Current action and preconditions to check: path_clear

Your task: For each precondition in the list above, predict whether it will hold at this action.

Consider the current scene as observed from the mobile robot's camera, and analyze the predicted future states of all dynamic agents (e.g., people, animals, vehicles, or any moving entities) within the NEXT SECOND.

IMPORTANT: Only answer "very likely" if you are absolutely certain—based on strong, clear evidence—that a dynamic agent will violate the precondition in the predicted future state. Do NOT answer "very likely" for unlikely, ambiguous, or low-probability risks.

Ask yourself for each precondition: Is there a high probability, with clear and convincing evidence, that the predicted future states of any dynamic agent will interfere with the predicted future state of the currently executing action within the NEXT SECOND, causing that precondition to fail?

Assess the risk level based on these predictions. Use "likely" or "very likely" if motions create a clear risk of interference.

Use "neutral" or "improbable" if agents are nearby but their predicted paths are clearly diverging or non-conflicting.

Failure Risk Categories: "very improbable", "improbable", "neutral", "likely", "very likely"

Answer Format: Output ONLY the probability_of_failure value from these categories: "very improbable", "improbable", "neutral", "likely", "very likely"

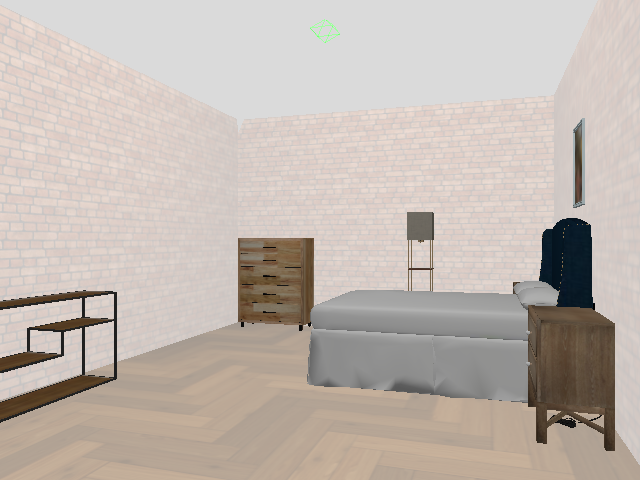

Answer: very improbable